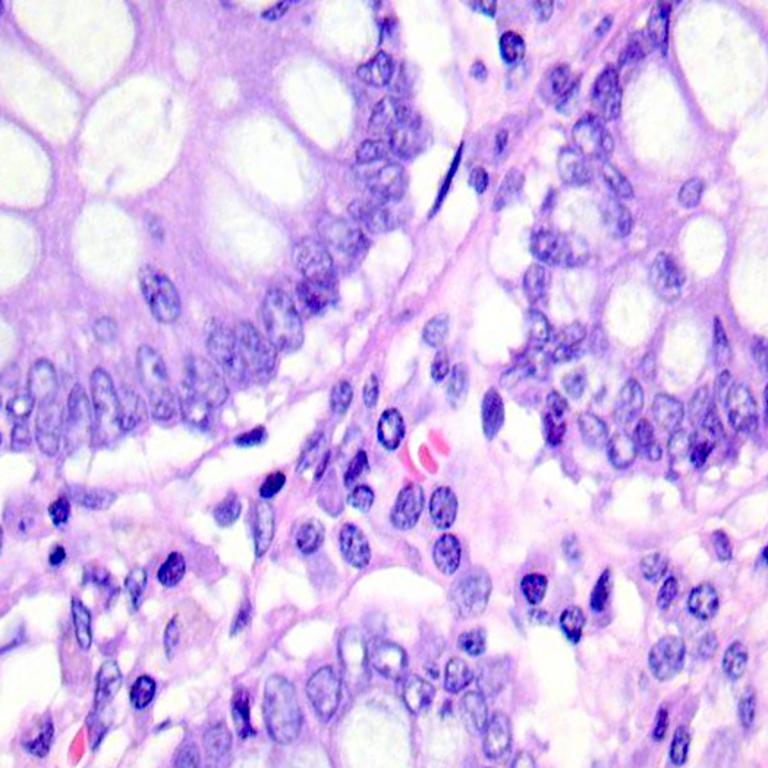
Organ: colon
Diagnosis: benign